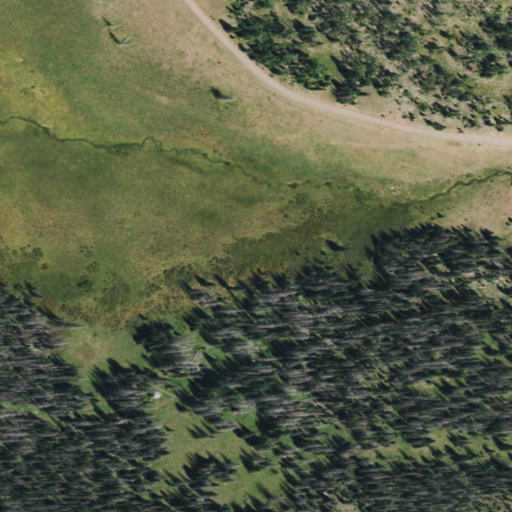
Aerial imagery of depression(s) in Colorado named Spruce Hole containing evergreen forest, herbaceous wetlands, woody wetlands, grassland, and shrub